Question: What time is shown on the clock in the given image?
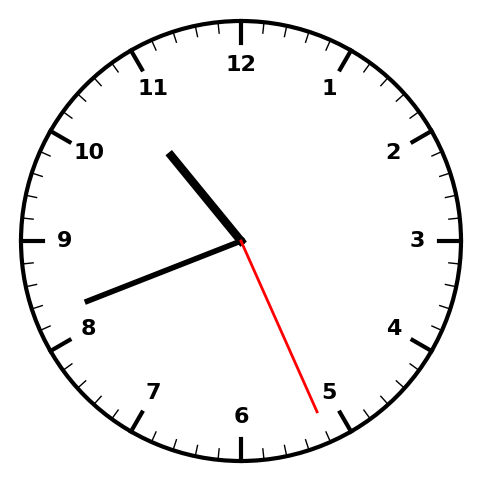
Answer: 10:41:26